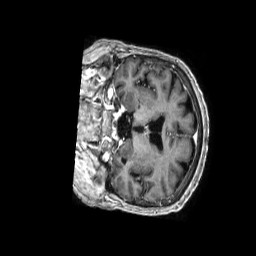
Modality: T1w
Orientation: coronal
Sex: female
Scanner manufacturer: philips
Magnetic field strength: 1.5 T
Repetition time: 0.007105 s
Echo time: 0.00321 s